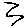
Label: zigzag